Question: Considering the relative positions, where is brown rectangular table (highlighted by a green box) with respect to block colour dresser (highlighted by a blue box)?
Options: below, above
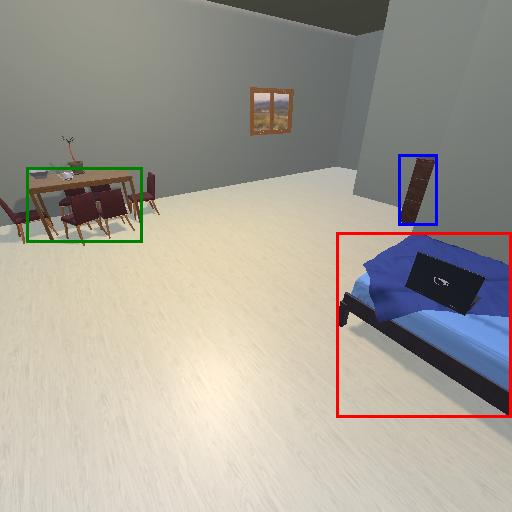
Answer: below